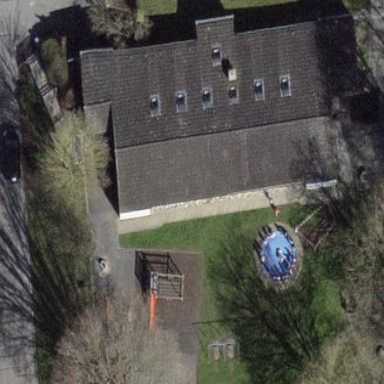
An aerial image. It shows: Kindergarten building.